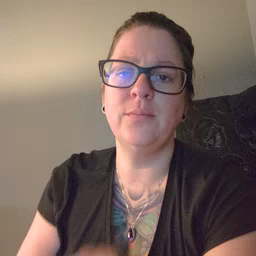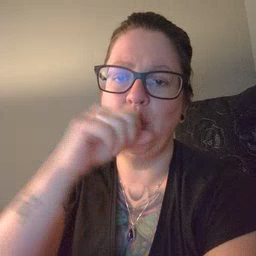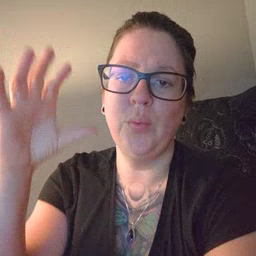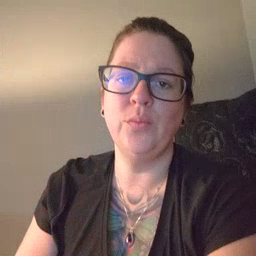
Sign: balloon